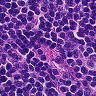
Metastatic tissue present: no